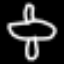
Label: airplane